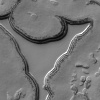
Atmospheric dust classification: not_dusty